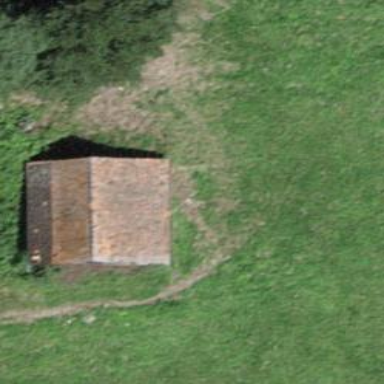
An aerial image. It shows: Shed building.